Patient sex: M
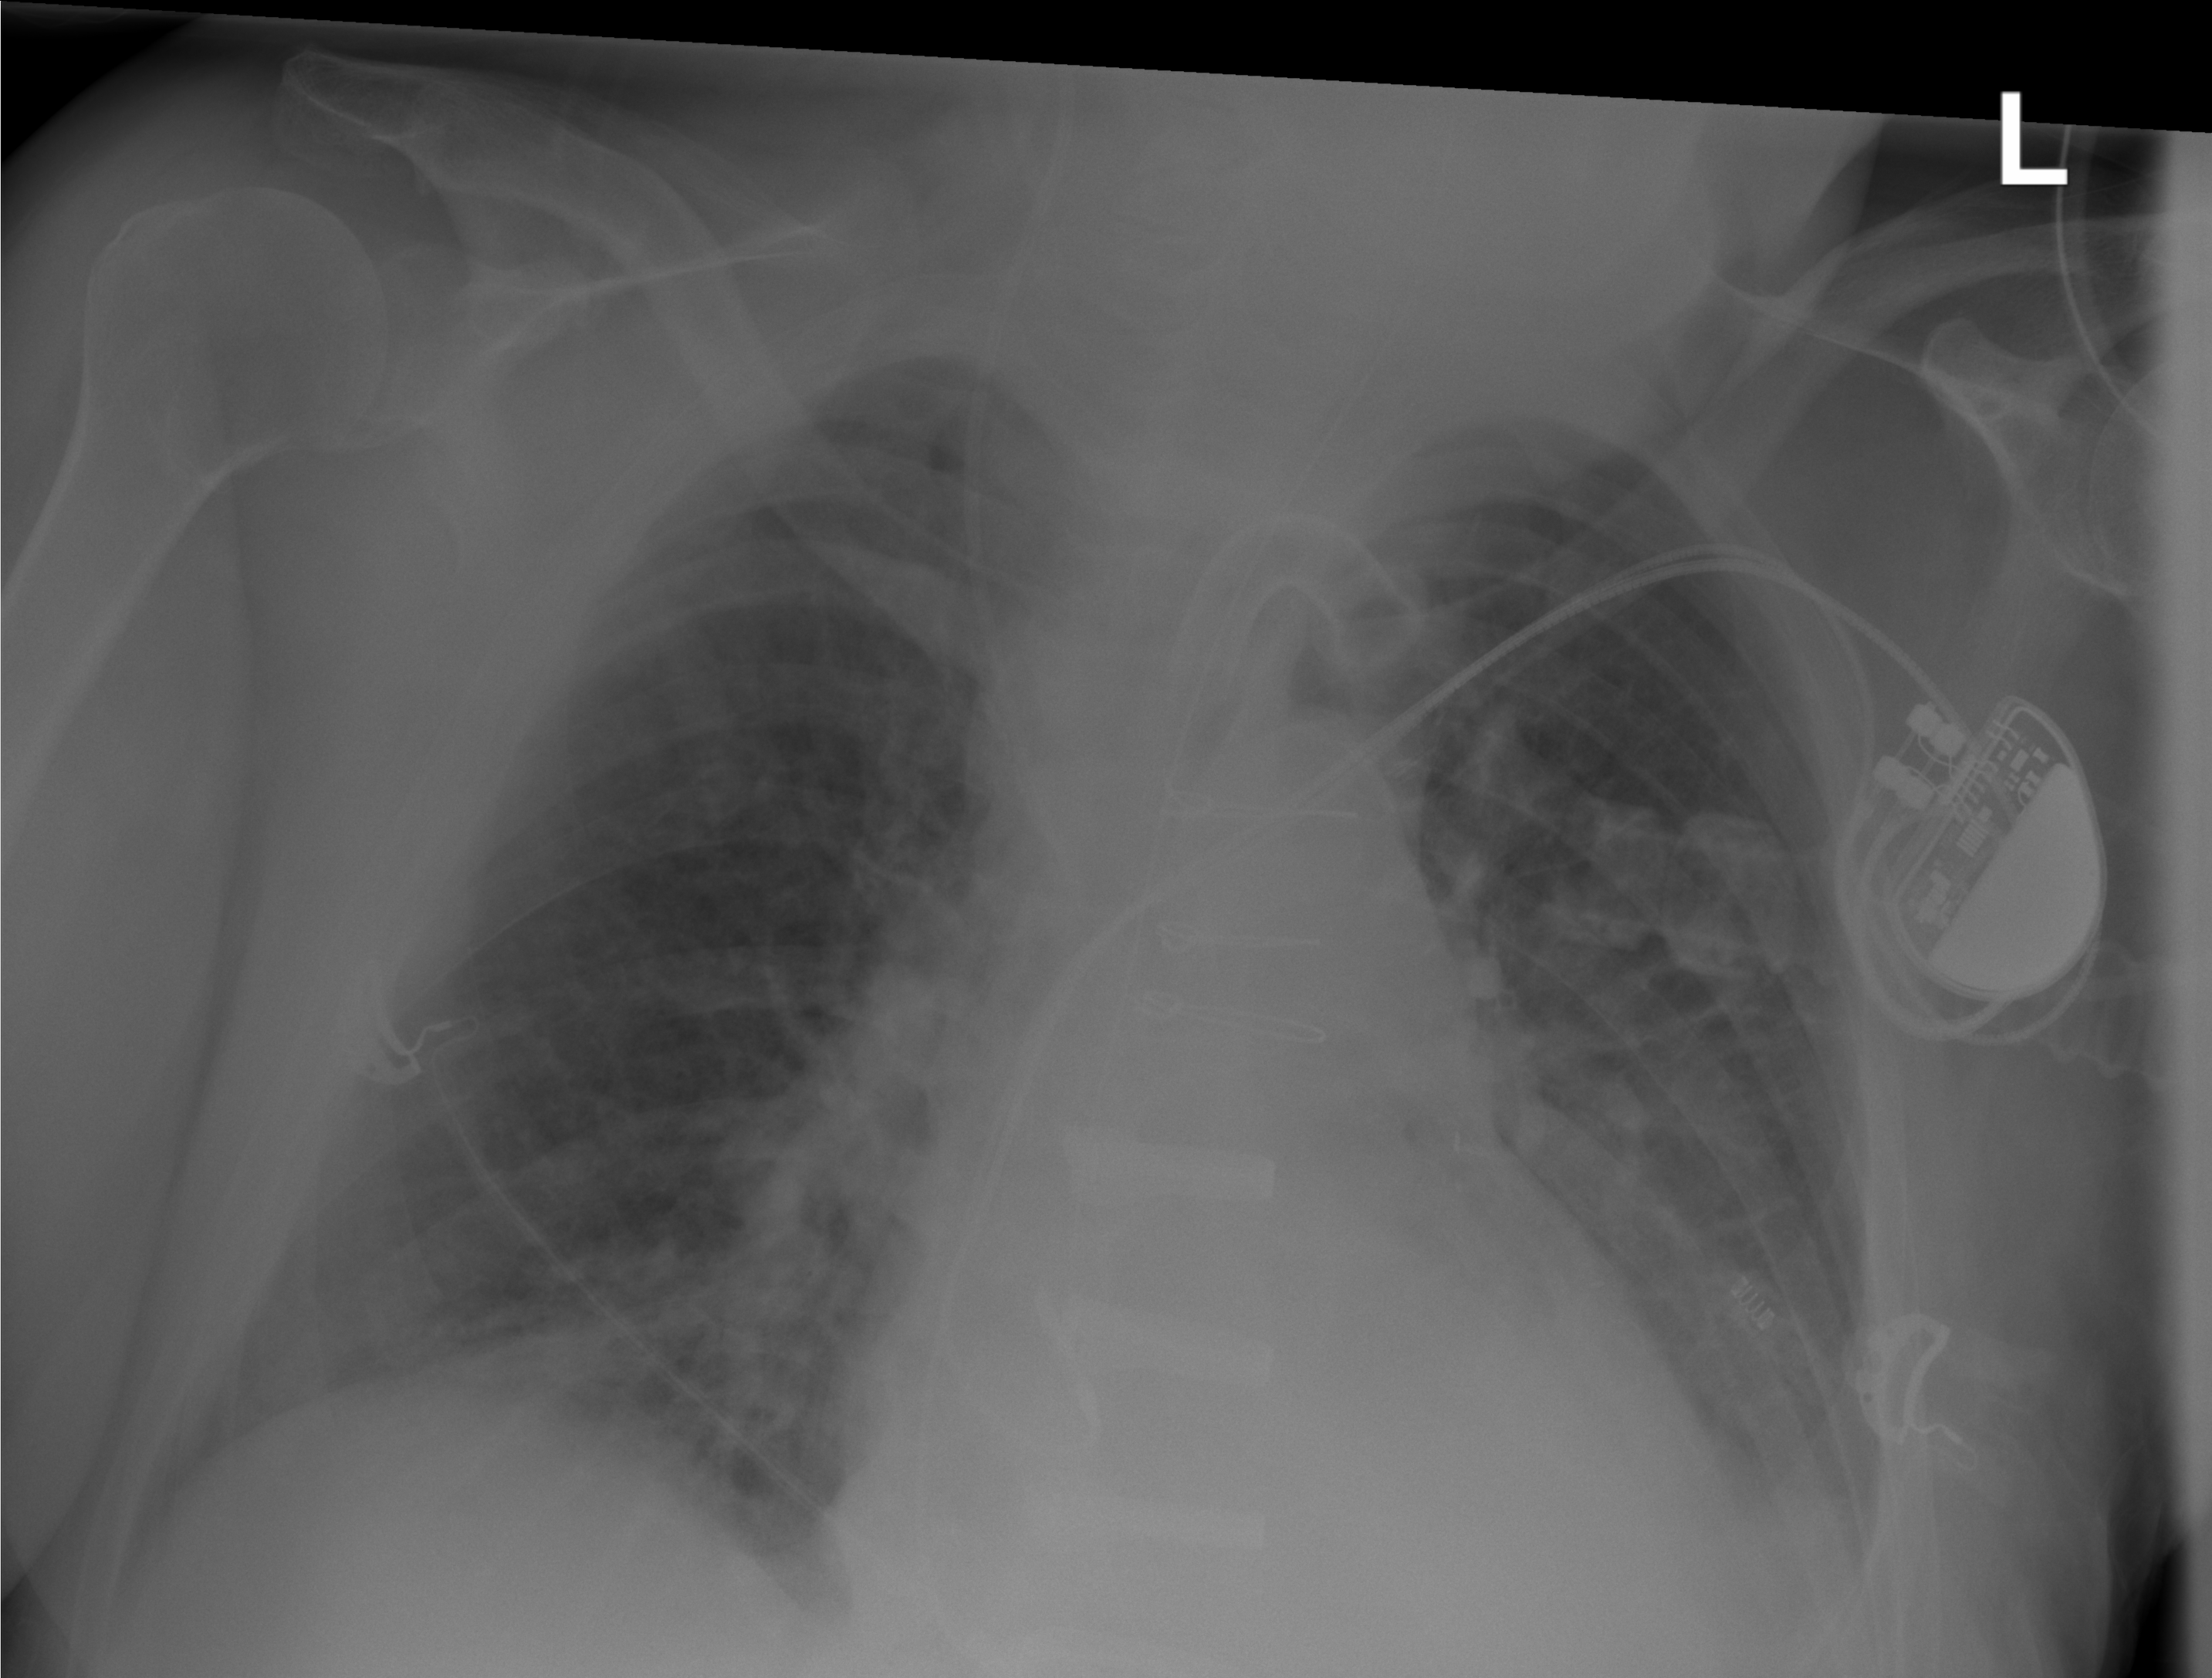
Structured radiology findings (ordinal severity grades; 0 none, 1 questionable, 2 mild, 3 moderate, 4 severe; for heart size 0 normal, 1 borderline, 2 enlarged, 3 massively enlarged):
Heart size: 2
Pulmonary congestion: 0
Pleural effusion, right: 0
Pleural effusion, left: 0
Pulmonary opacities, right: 2
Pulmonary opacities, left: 2
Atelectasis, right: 0
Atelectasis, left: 2